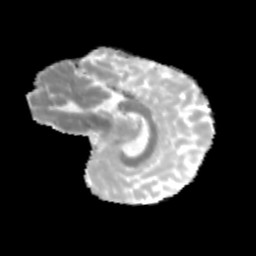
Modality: MD
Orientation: sagittal
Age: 12
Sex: female
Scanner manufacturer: siemens
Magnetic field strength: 3 T
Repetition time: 3.8 s
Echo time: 0.07 s